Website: lowes
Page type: customer-info-address
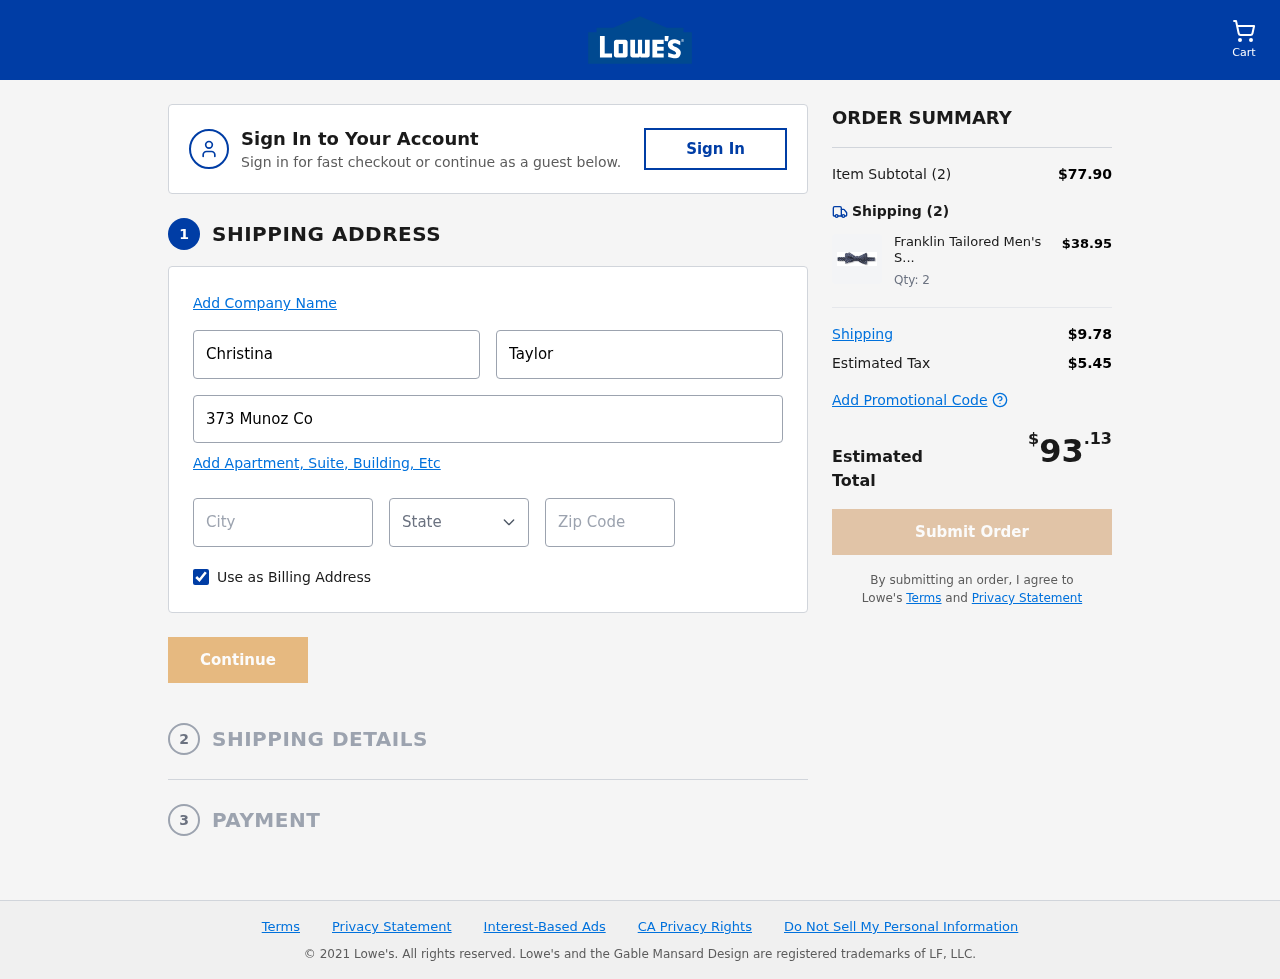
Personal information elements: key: PII_CITY
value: Walkerfort
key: PII_FIRSTNAME
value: Christina
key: PII_LASTNAME
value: Taylor
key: PII_POSTCODE
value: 95687
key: PII_STATE_ABBR
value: WI
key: PII_STREET
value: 373 Munoz Corners Apt. 203
Product elements: key: PRODUCT1_NAME
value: Franklin Tailored Men's Square Bow Tie, Navy
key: PRODUCT1_PRICE
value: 38.95
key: PRODUCT1_QUANTITY
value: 2
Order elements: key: ORDER_NUM_ITEMS
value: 2
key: ORDER_SUBTOTAL
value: $77.90
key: ORDER_NUM_ITEMS2
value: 2
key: ORDER_SHIPPING_COST
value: $9.78
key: ORDER_TAX
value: $5.45
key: ORDER_TOTAL
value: $93.13